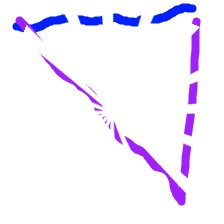
Shape: triangle